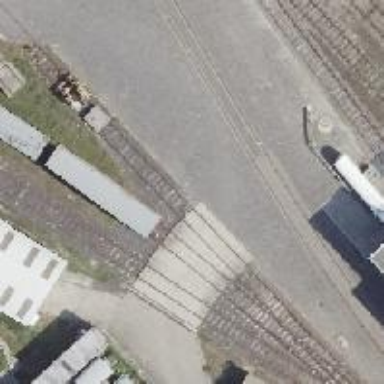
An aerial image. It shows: Railway yard in service.